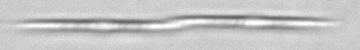
Label: Pseudo-nitzschia